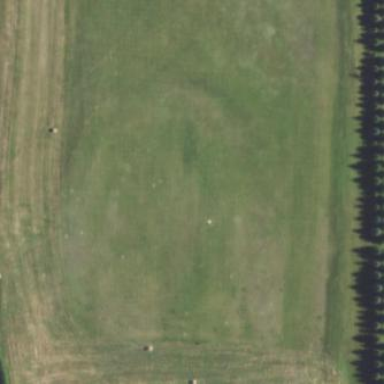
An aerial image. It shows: Grassy area designated as driving range for golf.